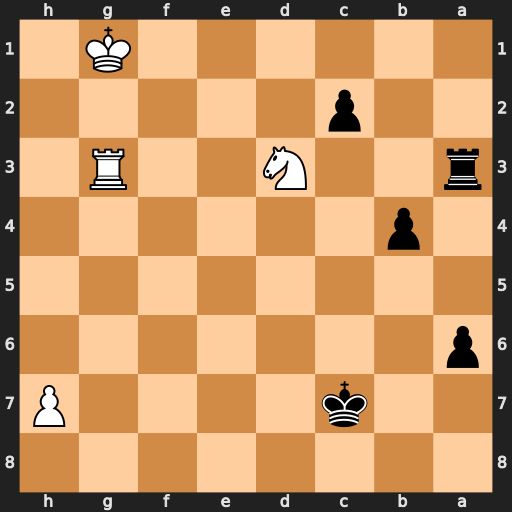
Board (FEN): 8/2k4P/p7/8/1p6/r2N2R1/2p5/6K1
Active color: b
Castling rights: -
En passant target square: -
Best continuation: Rxd3 Rxd3 c1=Q+